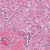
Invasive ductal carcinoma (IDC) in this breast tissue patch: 1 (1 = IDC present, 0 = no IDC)